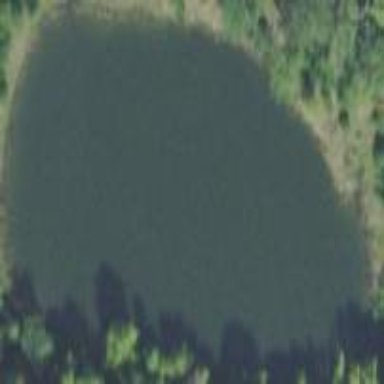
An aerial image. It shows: Peaceful pond surrounded by nature.